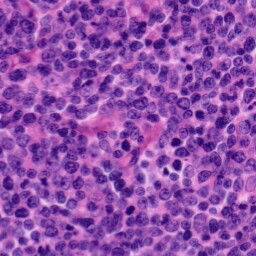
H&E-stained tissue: Tonsil